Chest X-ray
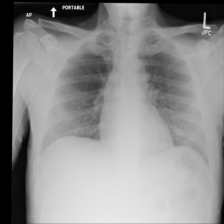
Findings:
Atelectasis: negative
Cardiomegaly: negative
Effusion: negative
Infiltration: negative
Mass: negative
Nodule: negative
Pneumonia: negative
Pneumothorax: negative
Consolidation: negative
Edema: negative
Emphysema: negative
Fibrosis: negative
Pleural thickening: negative
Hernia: negative